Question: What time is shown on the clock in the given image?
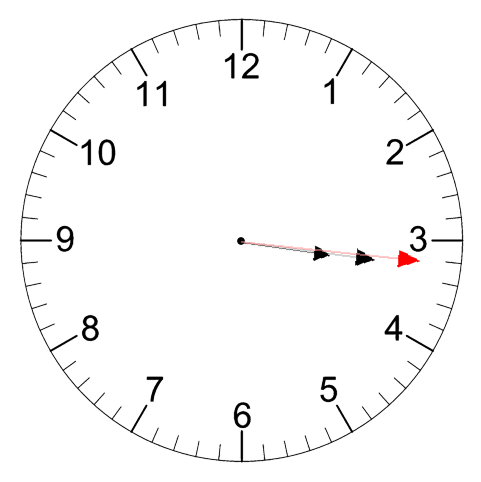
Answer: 03:16:16